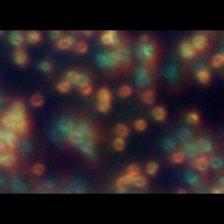
Taxon: Phaeocystis
Group: Other